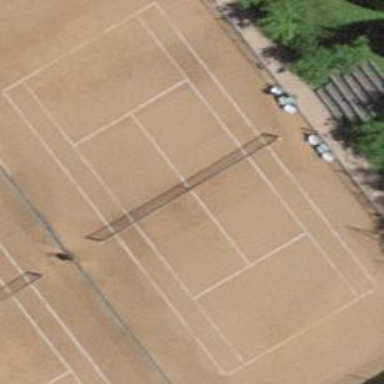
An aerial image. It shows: Tennis court on pitch.